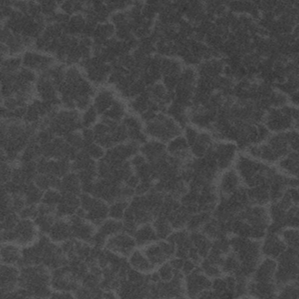
Label: frost